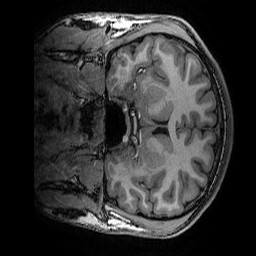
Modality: T1w
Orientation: coronal
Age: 19
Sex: male
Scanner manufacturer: ge
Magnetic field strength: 3 T
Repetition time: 0.007 s
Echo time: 0.00342 s